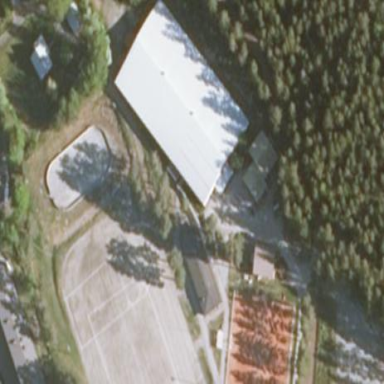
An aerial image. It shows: Building that is sports centre specialized for ice skating.